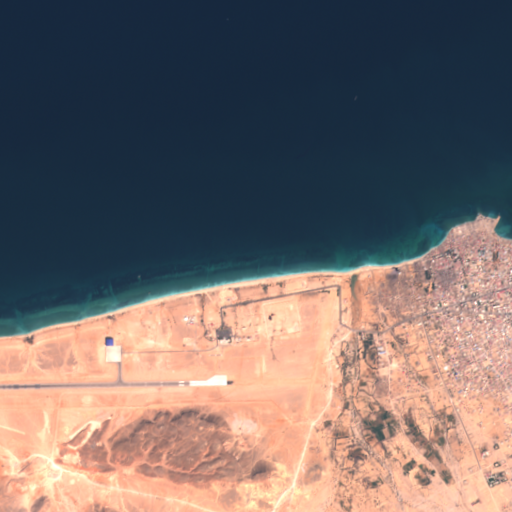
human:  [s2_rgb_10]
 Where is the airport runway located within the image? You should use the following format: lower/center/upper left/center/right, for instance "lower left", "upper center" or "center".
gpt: The airport runway is located in the lower left of the image.
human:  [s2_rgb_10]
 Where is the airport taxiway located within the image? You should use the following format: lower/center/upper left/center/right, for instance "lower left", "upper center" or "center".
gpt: The airport taxiway is located in the lower left of the image.
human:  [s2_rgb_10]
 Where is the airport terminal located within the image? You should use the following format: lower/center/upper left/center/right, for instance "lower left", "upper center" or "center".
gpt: The airport terminal is located in the lower center of the image.
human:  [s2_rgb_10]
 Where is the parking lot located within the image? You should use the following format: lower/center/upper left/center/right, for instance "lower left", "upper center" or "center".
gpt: The parking lot is located in the center right of the image.
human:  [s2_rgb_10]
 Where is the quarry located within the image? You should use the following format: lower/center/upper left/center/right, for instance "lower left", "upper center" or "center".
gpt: There is no quarry in the image.